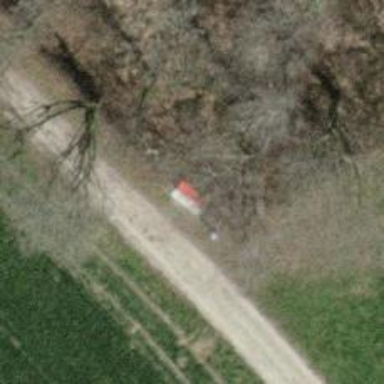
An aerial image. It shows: Red bench.